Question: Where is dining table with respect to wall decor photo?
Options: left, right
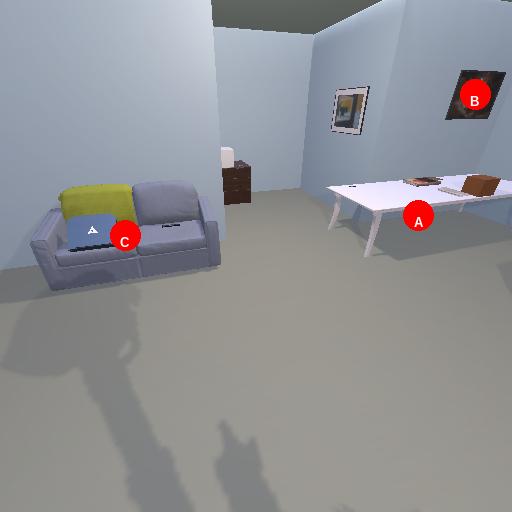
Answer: left